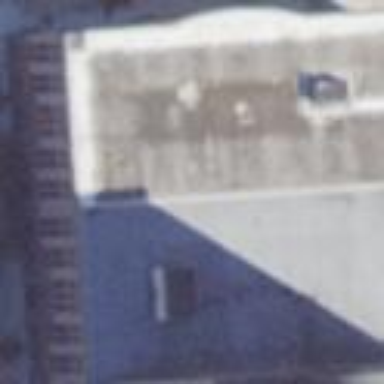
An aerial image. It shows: Commercial building.